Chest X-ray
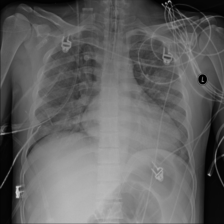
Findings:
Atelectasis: negative
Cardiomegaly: negative
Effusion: negative
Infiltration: positive
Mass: negative
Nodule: negative
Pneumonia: negative
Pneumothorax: negative
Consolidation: negative
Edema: negative
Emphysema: negative
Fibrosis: negative
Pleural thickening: negative
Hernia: negative